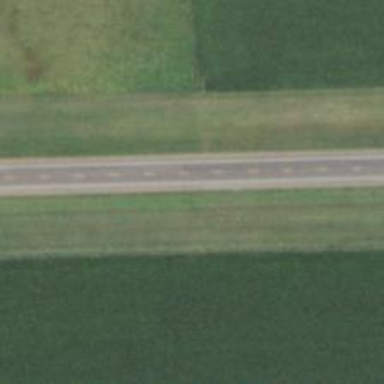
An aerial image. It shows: Secondary road.